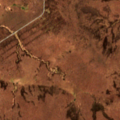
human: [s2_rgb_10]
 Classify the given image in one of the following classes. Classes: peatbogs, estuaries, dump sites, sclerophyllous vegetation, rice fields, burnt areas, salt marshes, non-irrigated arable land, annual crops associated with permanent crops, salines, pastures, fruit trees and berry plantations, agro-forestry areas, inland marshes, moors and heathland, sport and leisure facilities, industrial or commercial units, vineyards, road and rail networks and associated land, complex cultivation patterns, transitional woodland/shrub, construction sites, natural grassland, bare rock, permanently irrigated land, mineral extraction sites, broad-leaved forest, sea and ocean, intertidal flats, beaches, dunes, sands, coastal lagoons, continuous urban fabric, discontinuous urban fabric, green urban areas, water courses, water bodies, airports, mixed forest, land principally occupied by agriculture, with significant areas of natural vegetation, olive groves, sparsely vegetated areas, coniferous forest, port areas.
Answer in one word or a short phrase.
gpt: peatbogs